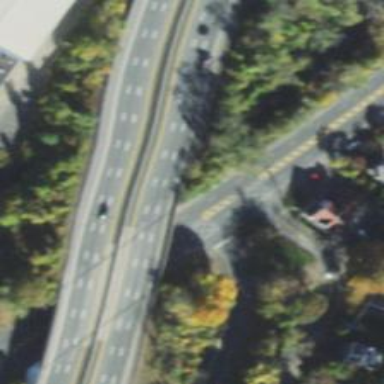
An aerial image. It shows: Motorway bridge with asphalt surface.